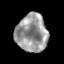
Tissue: skin
Cell type: Epithelial cells
Senescence score: 0.2334
Nuclear area (px): 1173
Mean DAPI intensity: 151.936